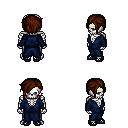
a pixel art fantasy rpg character, male body template, skeleton, blue robe, metal pants, brown pixie cut hairstyle, ghillies, four views (front, back, left, right), 2x2 character sprite sheet, small pixel art, hard edges, no anti-aliasing